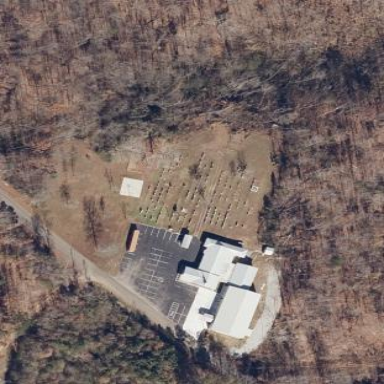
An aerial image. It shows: Cemetery with graves.